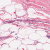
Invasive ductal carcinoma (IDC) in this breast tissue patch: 0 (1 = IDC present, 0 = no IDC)